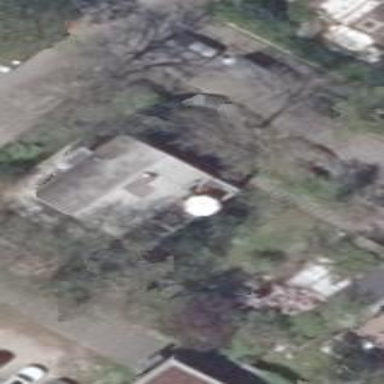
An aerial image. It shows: Apartments building with round gabled roof.